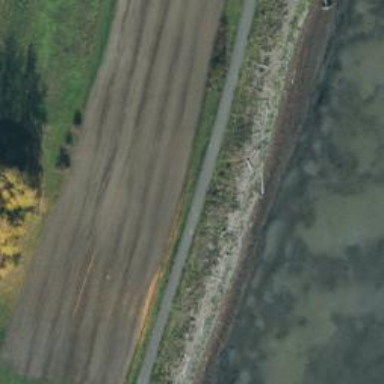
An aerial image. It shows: Track road running alongside dyke embankment.